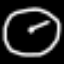
Label: clock